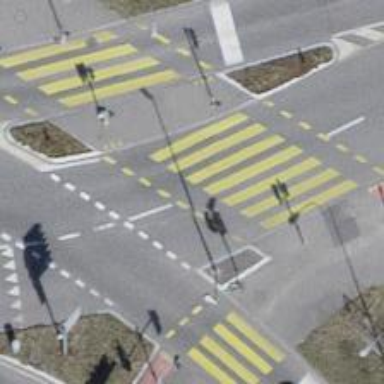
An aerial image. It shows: Crossing equipped with traffic signals. It is zebra crossing.